Question: I am writing an app to simulate a marketplace for books.
Consider a book called "BookA" which has the following data:
'''
45 47 50 51 55 70 73 75 79 81
**Bookstore1 Buy Qty** 2 3 5 11 1
**Bookstore2 Buy Qty** 1 3 5 1 10
**Bookstore1 Sell Qty** 1 11 7 8 20
**Bookstore2 Sell Qty** 2 5 2 5 10
**Data for BookA**
'''
The numerical data is stored as 'volatile int[][] dataStorage = new int[5][10]' where row[0] contains the price.
row[ 1] ..row[ 4 ] contain quantities available at each bookstore.
For example, row[ 1 ]col[ 0 ] indicates that at $45, Bookstore1 is willing to buy 2 copies of BookA. Similarly, row[ 4 ][ 5 ] indicates that at $70, Bookstore2 is willing to sell 2 copies.
I have about 500 books in my market and the data for each is stored in a ConcurrentHashMap:
('ConcurrentMap<String, int[][]> map = new ConcurrentHashMap<String, int[][]>(500)')
"BookA" ----> int[][]
"Bookn" ----> int[][]
Data from Bookstore1 and Bokstore2 arrives in two separate threads. Currently, I store the raw data objects in a blocking queue and the use a single thread ("ProcessingThread" ) to create and modify (in case of an update) the above array .

Finally, I have customers who, in a separate thread ("CustomerThread") send me orders to buy/sell books.
A typical order looks like: "Buy 3 of BookA at $50":
Upon getting the order, I do the following:
1) Check to see if the map contains the key "BookA".
2) If yes, then I clone the data (int[][]) for BookA while holding a (ReentrantReadWriteLock.ReadLock).
3) Then I iterate over the cloned data to find the price and the total qty.
My question are:
a) Can someone confirm that I don't need to synchronize the producer ("ProcessingThread"). Since dataStorage (int[][]) is only altered by the "ProcessingThread" thread. Further, since dataStorage is volatile, a "happens-before" will be established when I write to it (therefore, the "CustomerThread" will see the latest updated data).
b) Is there a better (more scalable than using a lock) way to ensure thread-safety in the "CustomerThread"? Could I get away by using AtomicIntegerArray?
Thanks
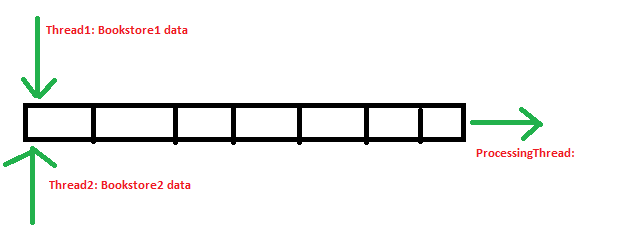
Answer: I'm seeing a bit of trouble here. Your array is volatile, but the elements are not. With only one thread modifying the elements, you are safe there. But you have no guarantee that the element changes will be seen by the CustomerThread. Also, even if the elements themselves volatile (not easily done), the array would change in dribs and drabs and the CustomerThread is apt to see incomplete data.
The first solution would be to do a proper lock on each array. Then the CustomerThread has to wait until the complete array is ready to go. (Multiple CustomerThreads would get you around the problem of one book blocking action on other books, and I don't think it would make your concurrency problems worse.)
Another solution would be to replace whole arrays rather than modifying them. The arrays become effectively immutable. The change from one set of data to the next is instantanious, and the data is always consistent. Now the fact that the array is volatile assures that the changes will be instantly visible to the CustomerThread, which now never has to wait for a lock.
I like the second solution, and it rather answers your question B. (Atomics tend to be expensive. If you can replace one lock with one atomic, you're way ahead of the game, but if you're replacing one lock with 100 atomics, or even just 10, you're behind it.)
However, I'm a bit concerned with the results of multiple orders coming in. If there is one book left, you don't want to sell it to 5 different people. It seems to me, from what you've written, that orders on the CustomerThread and info coming off the blocking queue into the ProcessingThread need to be carefully synchronized. The ProcessingThread and the CustomerThread are each one thread, so they're okay individually. But they could do something simultaneously, like drop the number of books available and order a number of books. These two events need to happen in sequence, so we know who gets the books, and formal Java synchronized blocks strike me as the best way to do it.
But you know best what you are trying to do (I'm a bit confused about what kind of data the bookstores are putting into the queue). Hopefully this gives you some information if it doesn't actually answer your questions.